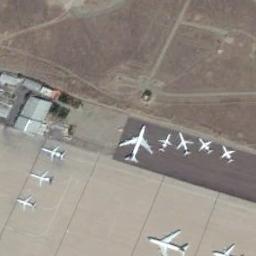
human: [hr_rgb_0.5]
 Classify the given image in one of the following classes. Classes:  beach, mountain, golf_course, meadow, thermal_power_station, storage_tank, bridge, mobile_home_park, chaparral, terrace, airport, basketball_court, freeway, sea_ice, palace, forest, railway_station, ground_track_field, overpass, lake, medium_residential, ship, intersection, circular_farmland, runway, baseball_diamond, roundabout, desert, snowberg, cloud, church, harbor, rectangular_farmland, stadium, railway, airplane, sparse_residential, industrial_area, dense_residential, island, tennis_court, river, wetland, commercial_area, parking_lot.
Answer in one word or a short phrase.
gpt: airplane